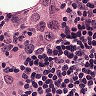
Metastatic tissue present: yes